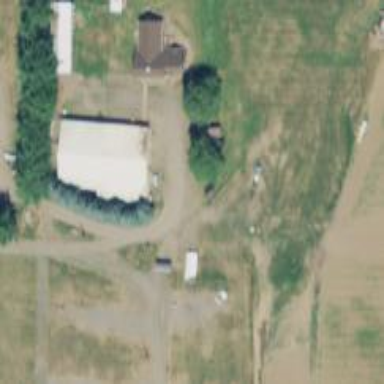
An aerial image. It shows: Driveway leading to service road.